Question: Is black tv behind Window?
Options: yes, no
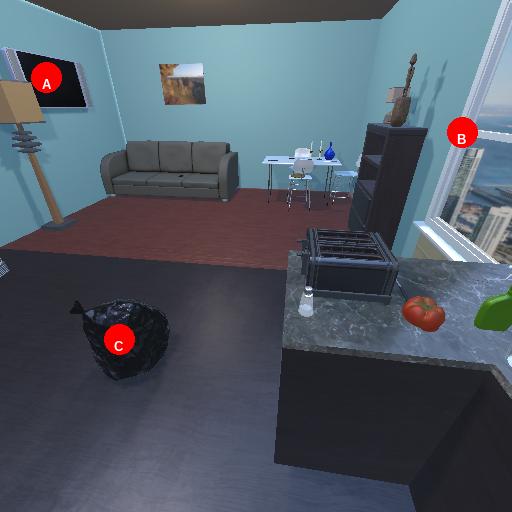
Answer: yes